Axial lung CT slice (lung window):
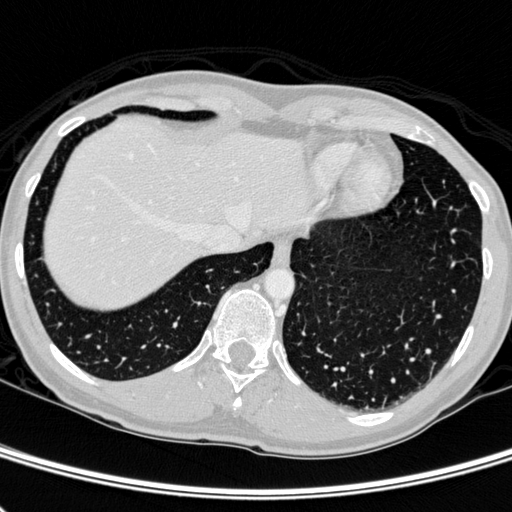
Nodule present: no